Chest X-ray:
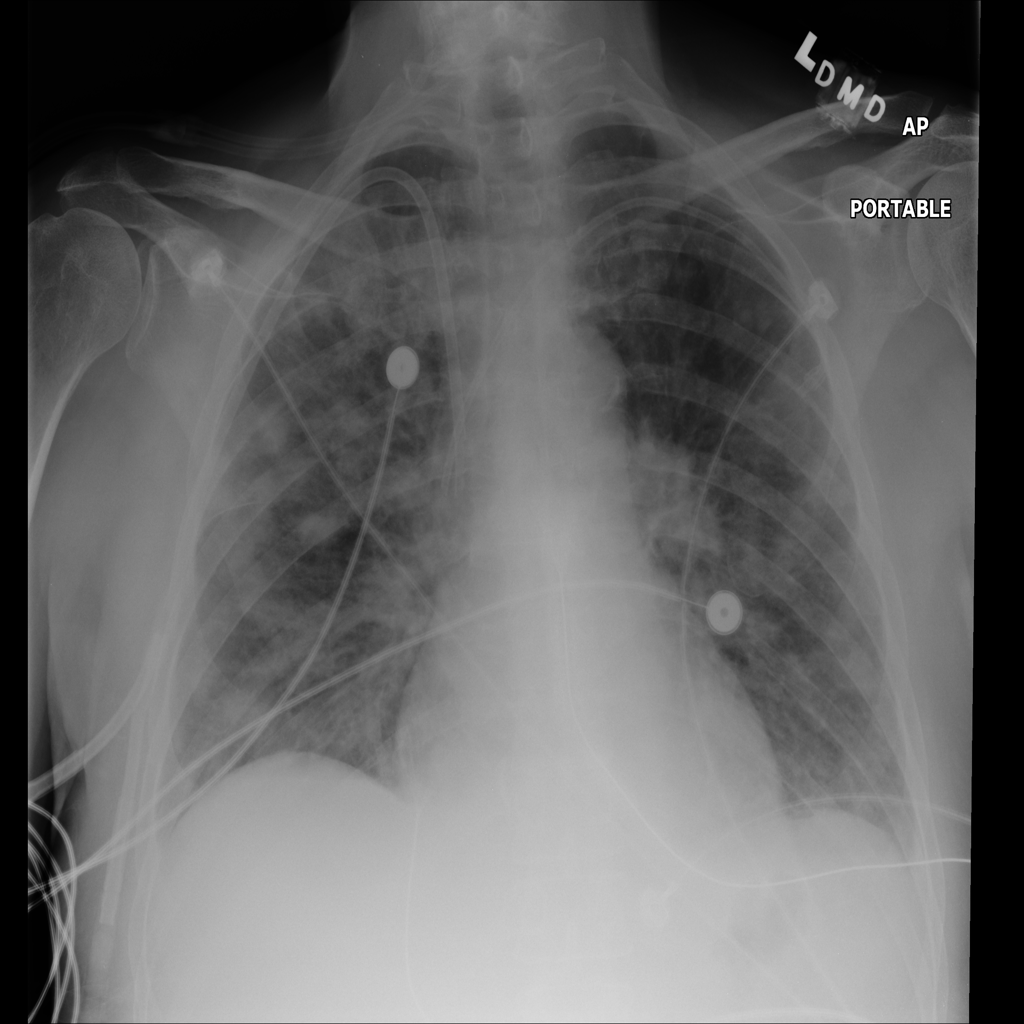
Findings: Effusion, Consolidation, Diffuse Nodule
No abnormal finding: no